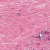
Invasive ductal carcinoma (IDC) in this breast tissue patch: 0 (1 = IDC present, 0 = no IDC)